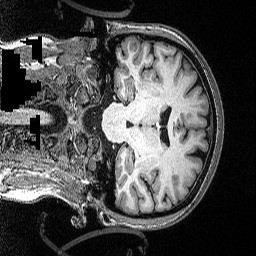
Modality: T1w
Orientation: coronal
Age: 50
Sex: female
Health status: healthy
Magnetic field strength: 3 T
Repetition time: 2.53 s
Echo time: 0.00331 s